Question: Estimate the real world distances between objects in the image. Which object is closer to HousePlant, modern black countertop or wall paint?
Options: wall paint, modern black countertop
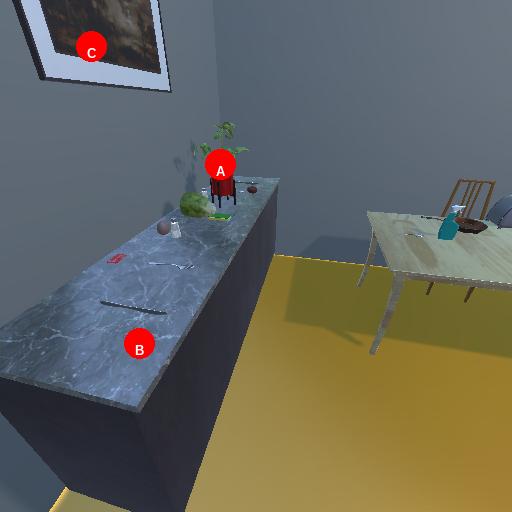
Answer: wall paint